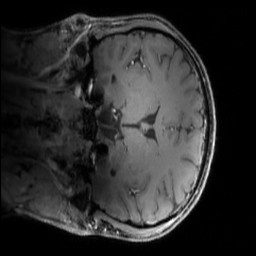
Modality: MP2RAGE
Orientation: coronal
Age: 27
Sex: male
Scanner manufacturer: siemens
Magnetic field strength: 6.98 T
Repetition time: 6 s
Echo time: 0.00283 s